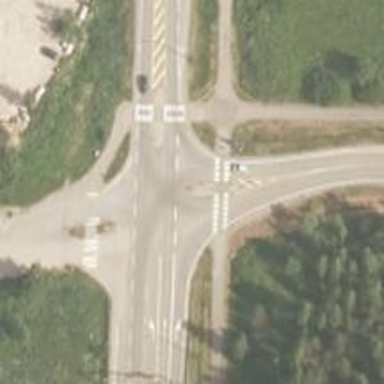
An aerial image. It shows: Secondary link road with asphalt surface.